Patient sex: F
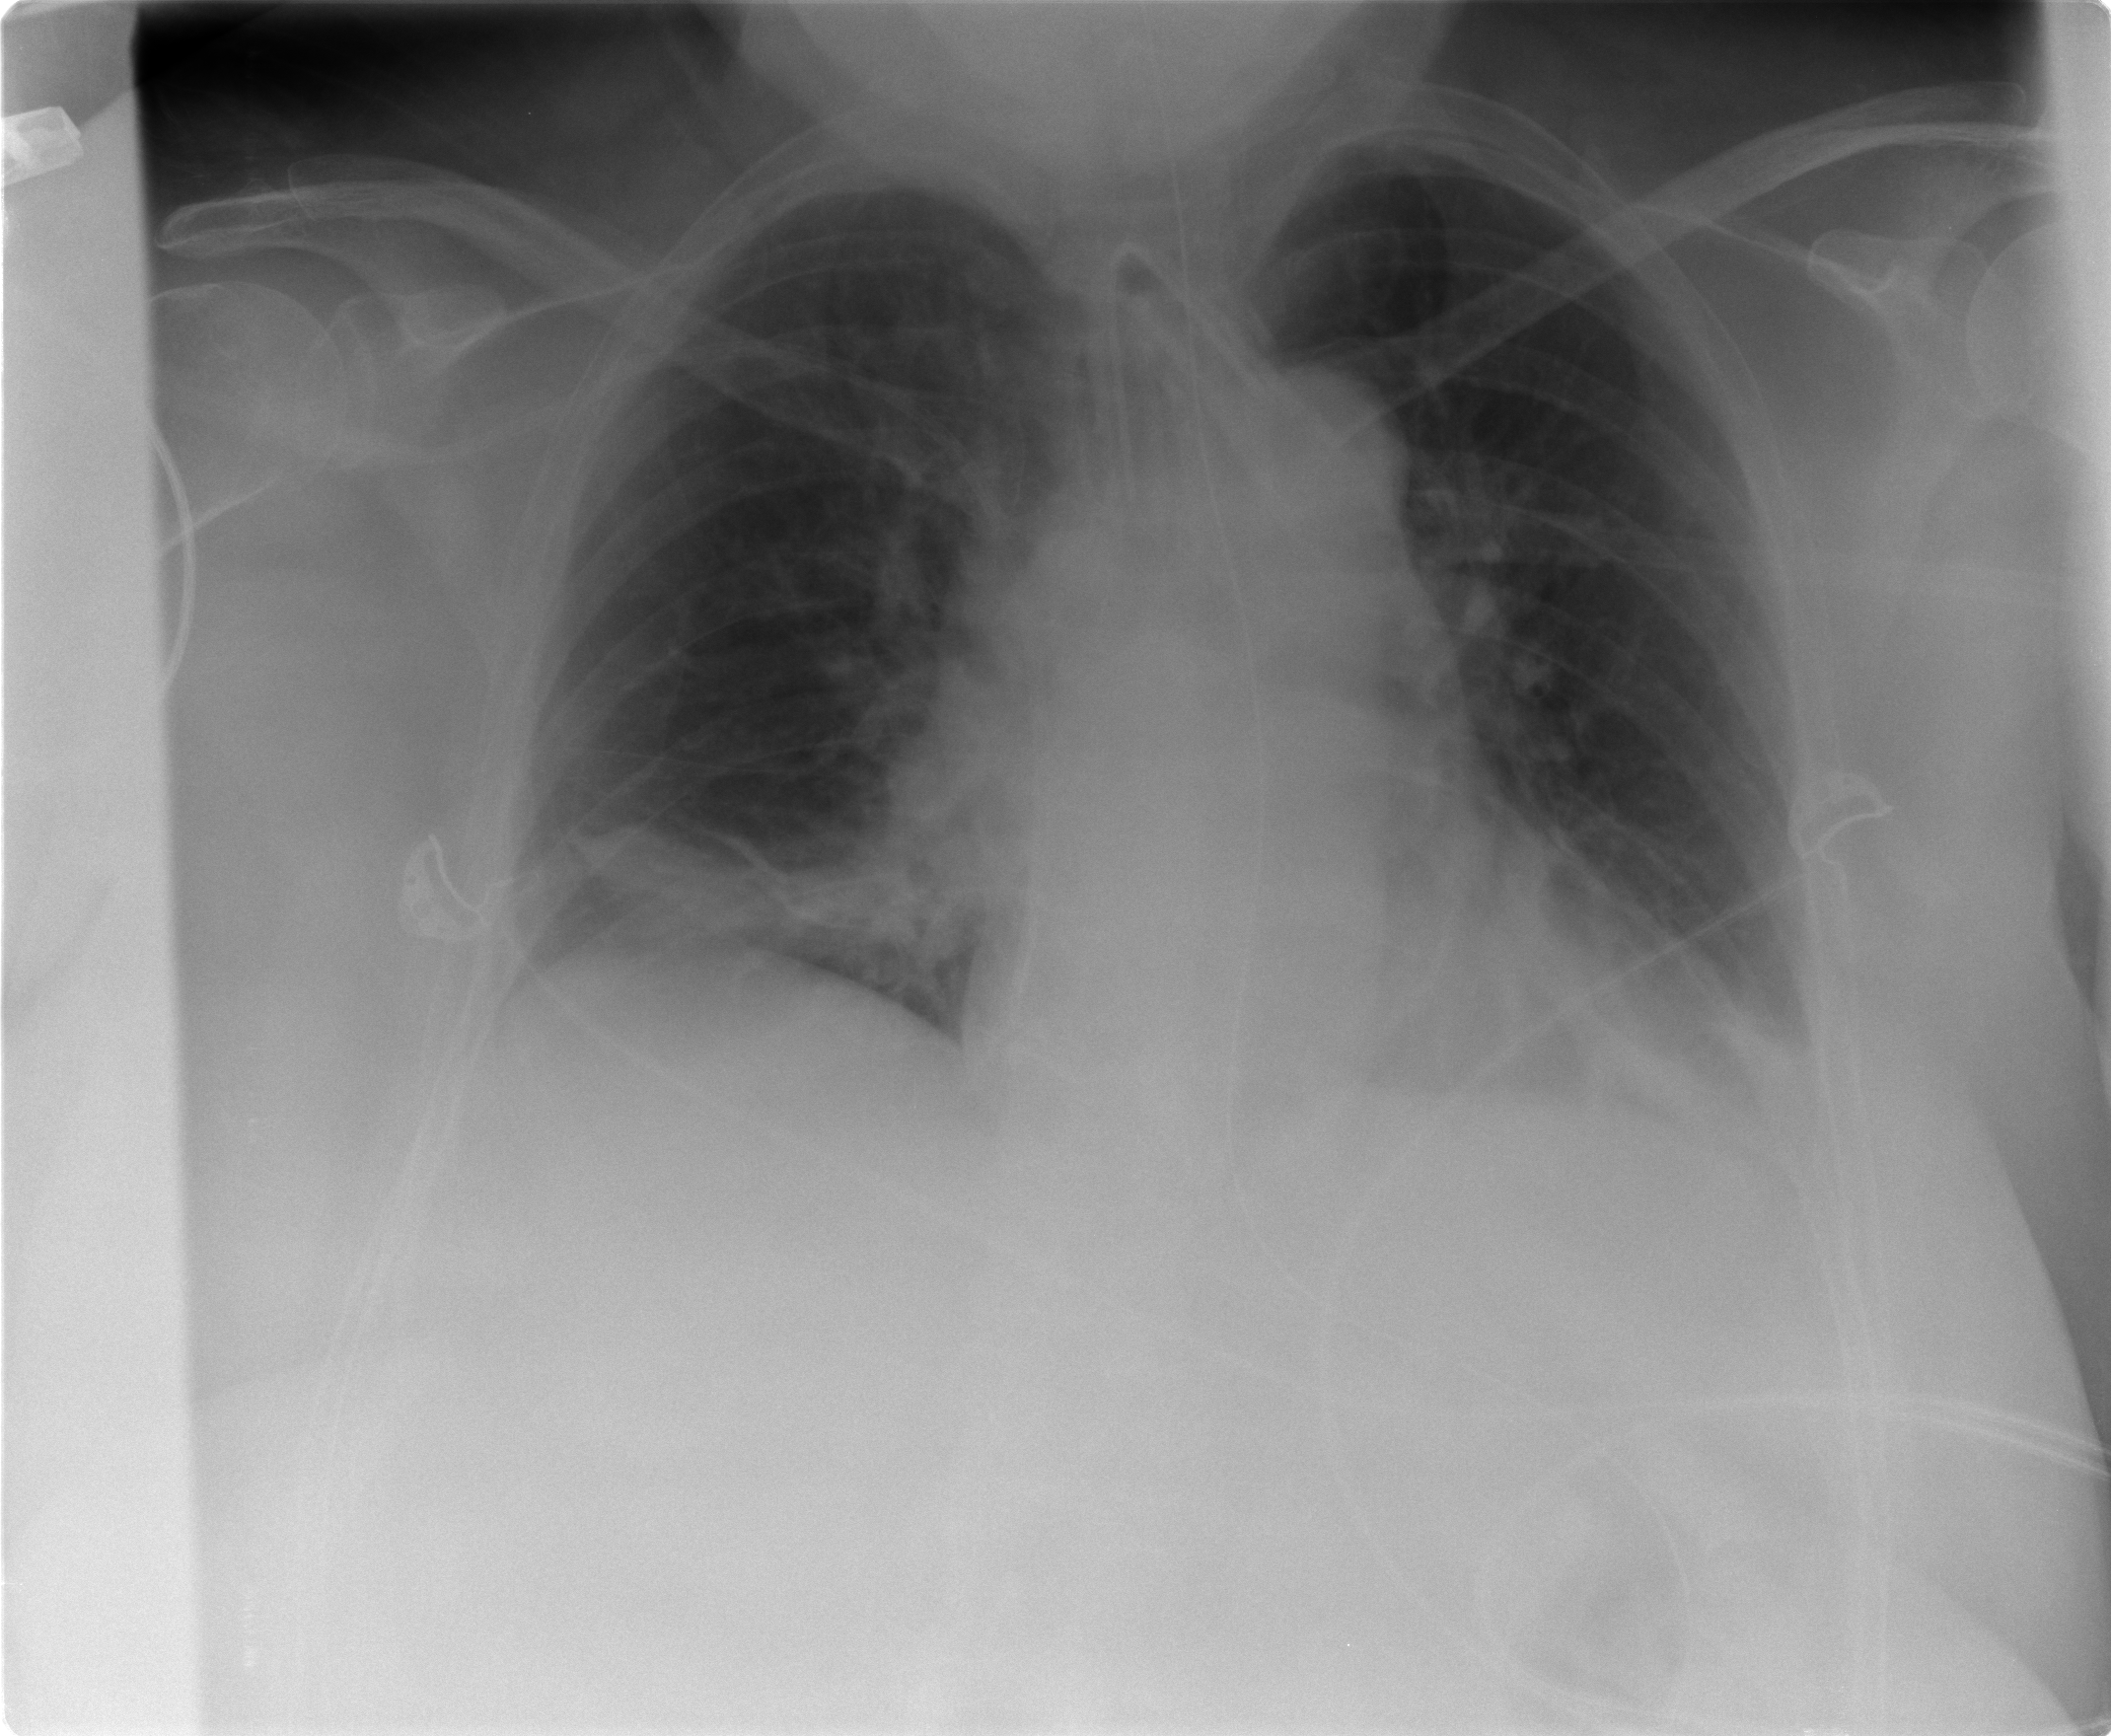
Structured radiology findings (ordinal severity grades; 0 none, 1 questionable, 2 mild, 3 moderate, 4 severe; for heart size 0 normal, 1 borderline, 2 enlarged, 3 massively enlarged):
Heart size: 2
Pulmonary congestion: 2
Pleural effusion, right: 2
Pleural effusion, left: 2
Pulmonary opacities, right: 0
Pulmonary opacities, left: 0
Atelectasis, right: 3
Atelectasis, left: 2